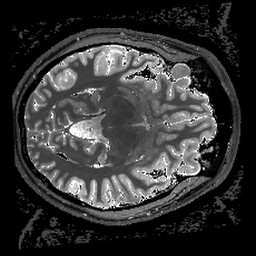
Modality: T1map
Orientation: axial